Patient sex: M
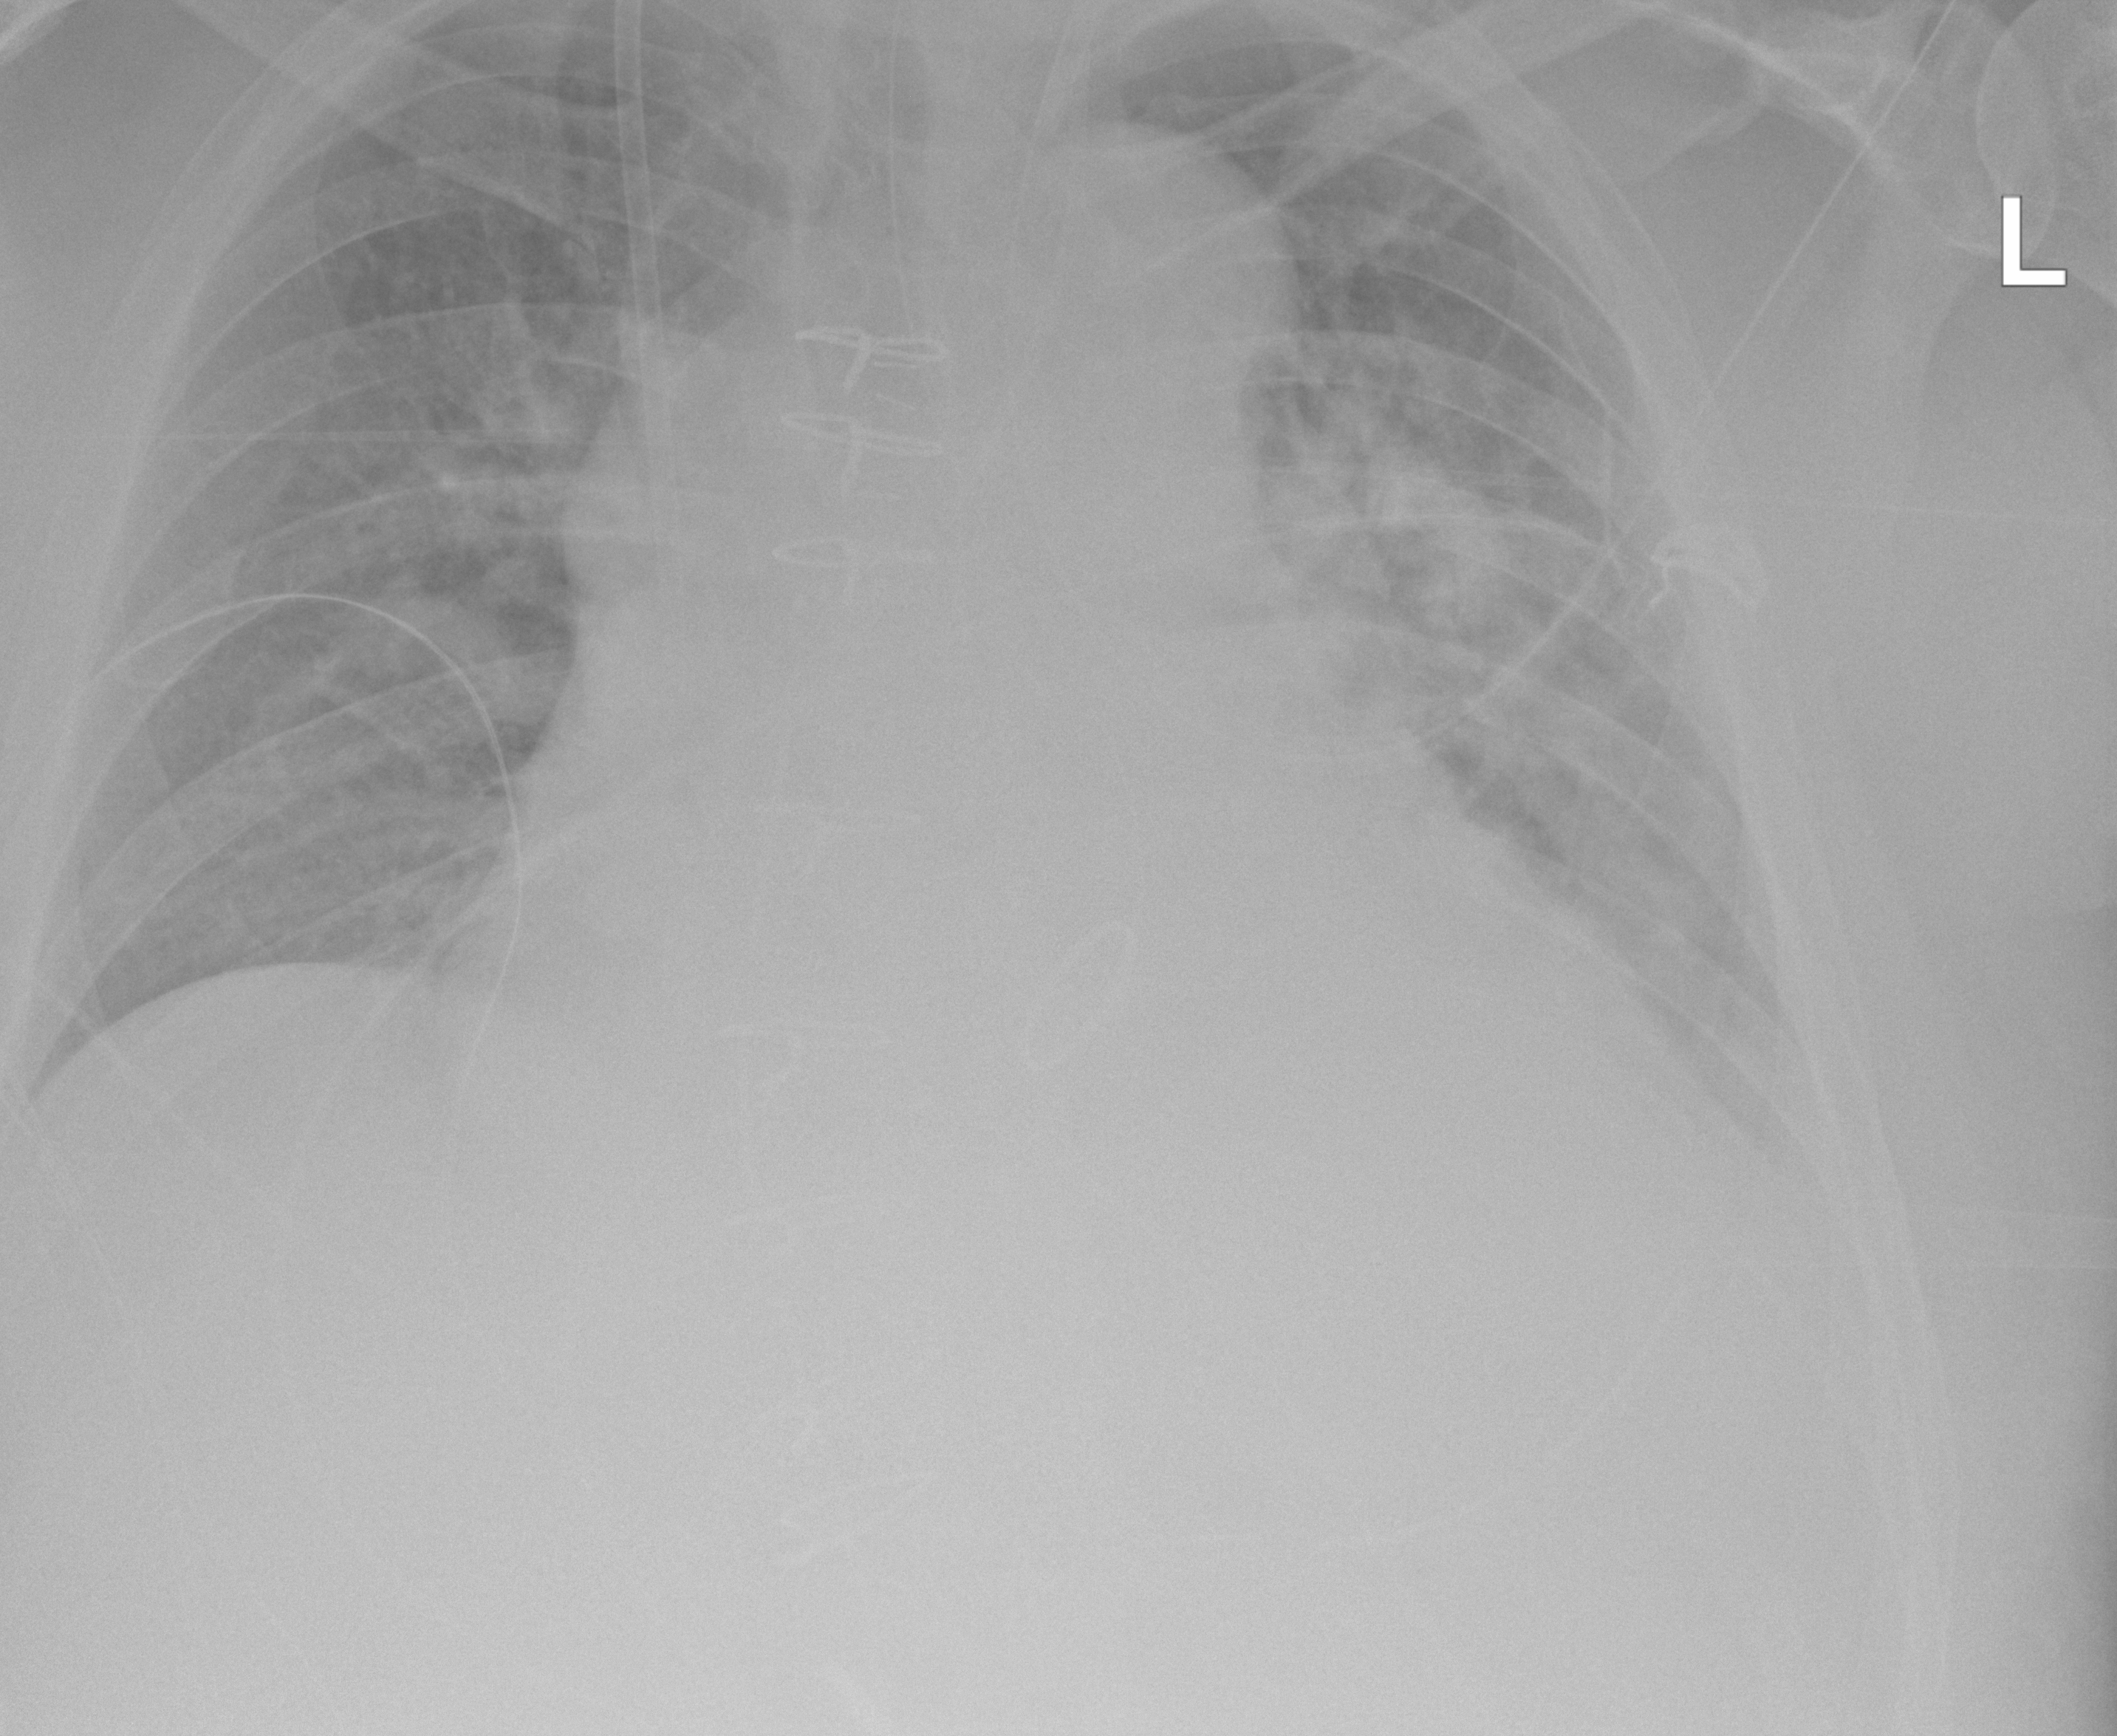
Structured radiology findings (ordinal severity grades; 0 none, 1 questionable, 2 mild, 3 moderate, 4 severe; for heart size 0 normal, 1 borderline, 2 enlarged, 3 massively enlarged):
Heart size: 2
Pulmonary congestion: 2
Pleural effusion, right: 0
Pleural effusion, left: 2
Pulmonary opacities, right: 0
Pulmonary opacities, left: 0
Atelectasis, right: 0
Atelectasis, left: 2